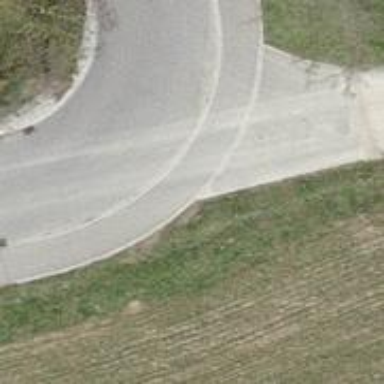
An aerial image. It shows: Gravel track with grade 2 quality.